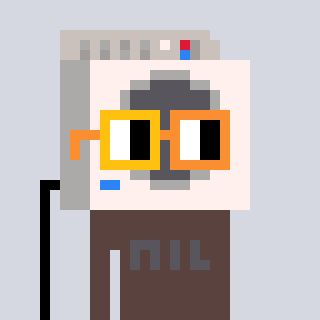
a pixel art character with square yellow and orange glasses, a washing machine-shaped head and a darkbrown-colored body on a cool background